Question: From simple address table, if i select two columns, i am getting value of AddressLine1 but if i select single column, i am not getting value of AddressLine1.
Mysql query with two column: (Working fine)
Mysql query with single column (Not Working)

For query output, please check attached image
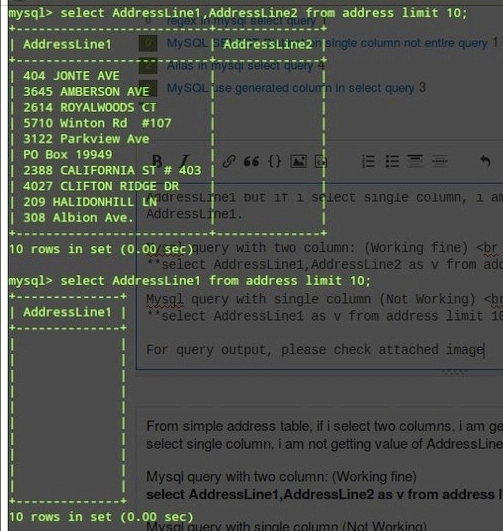
Answer: My best guess is that you are missing a way for MySQL to order your data for output, ie. a Primary key, thus you might be getting a different order of results everytime you run your query.
If your table has this structure:
'ID (int), AddressLine1 (string), AddressLine(2)'
then you can run your query 'SELECT AddressLine1 FROM address ORDER BY ID ASC limit 10;'